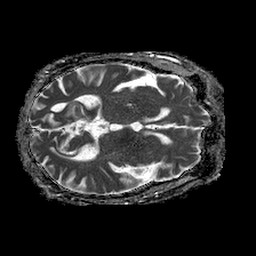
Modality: ADC
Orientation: axial
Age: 80
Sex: male
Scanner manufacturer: philips
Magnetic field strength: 1.5 T
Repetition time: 4.6 s
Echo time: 0.08517 s